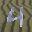
Label: 4